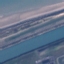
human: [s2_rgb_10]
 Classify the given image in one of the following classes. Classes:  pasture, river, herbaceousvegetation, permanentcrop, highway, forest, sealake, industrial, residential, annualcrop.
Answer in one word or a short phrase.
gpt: River